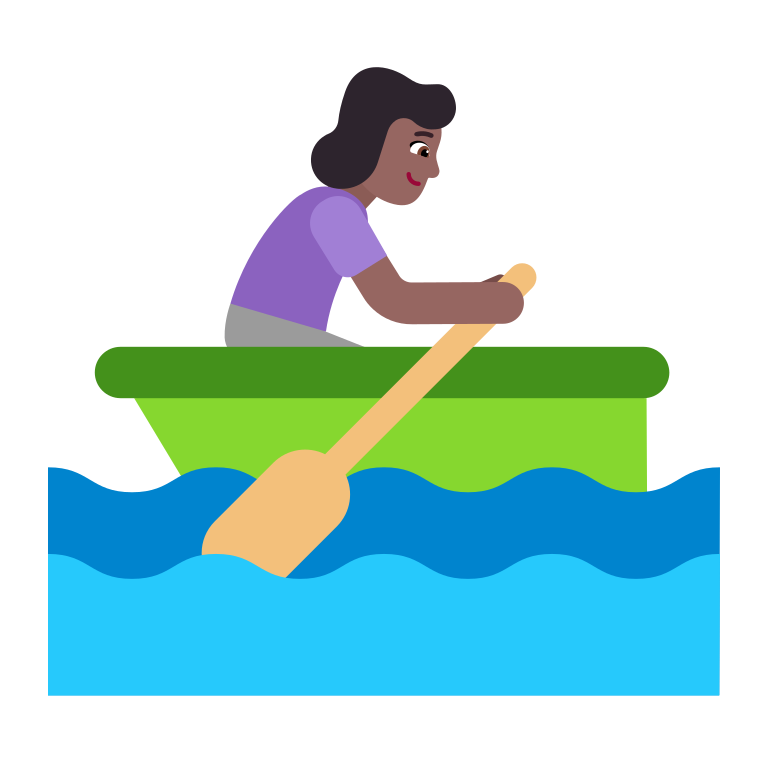
woman rowing boat flat  dark